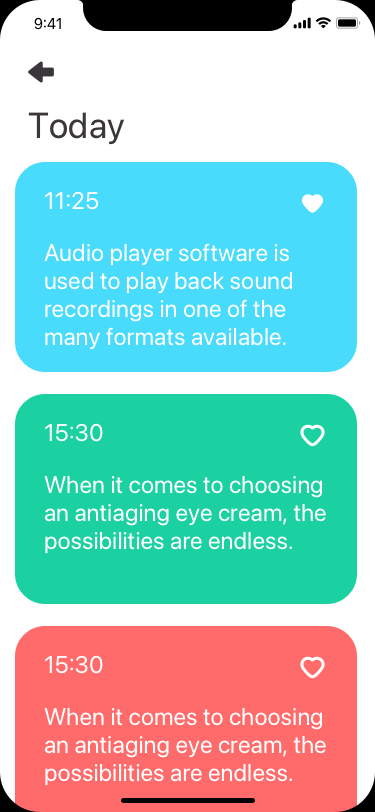
Text in this UI design:
Today